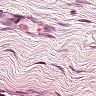
Metastatic tissue present: no